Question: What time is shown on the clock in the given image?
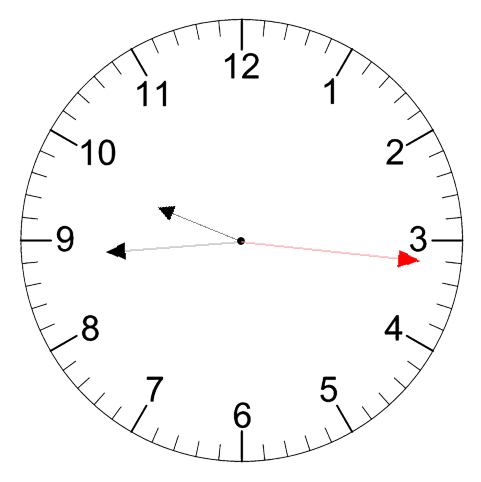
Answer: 09:44:16